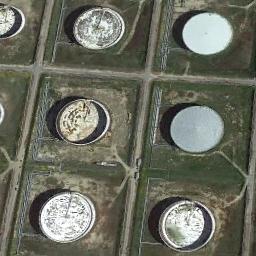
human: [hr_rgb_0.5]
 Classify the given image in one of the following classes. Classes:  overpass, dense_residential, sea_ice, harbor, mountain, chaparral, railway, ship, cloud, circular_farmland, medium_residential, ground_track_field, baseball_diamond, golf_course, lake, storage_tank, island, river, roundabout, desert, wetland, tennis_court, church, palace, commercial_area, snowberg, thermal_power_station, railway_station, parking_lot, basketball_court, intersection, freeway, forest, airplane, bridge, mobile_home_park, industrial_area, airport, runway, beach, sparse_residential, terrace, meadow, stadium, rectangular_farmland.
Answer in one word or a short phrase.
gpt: storage_tank